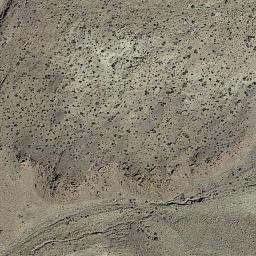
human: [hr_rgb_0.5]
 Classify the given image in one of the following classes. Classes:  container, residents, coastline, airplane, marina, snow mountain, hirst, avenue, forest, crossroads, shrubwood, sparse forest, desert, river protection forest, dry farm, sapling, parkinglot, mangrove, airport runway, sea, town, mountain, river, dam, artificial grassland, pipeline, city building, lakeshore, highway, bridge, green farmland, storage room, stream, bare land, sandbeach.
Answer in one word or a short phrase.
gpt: bare land